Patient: sex F, age 26
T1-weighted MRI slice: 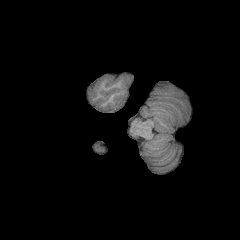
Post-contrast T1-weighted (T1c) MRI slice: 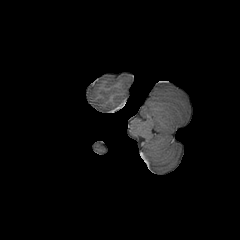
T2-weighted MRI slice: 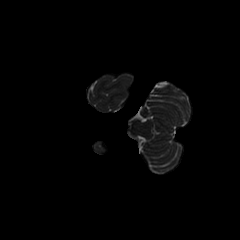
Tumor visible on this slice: no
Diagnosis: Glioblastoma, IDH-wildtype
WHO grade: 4